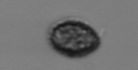
Label: Pseudochattonella_farcimen